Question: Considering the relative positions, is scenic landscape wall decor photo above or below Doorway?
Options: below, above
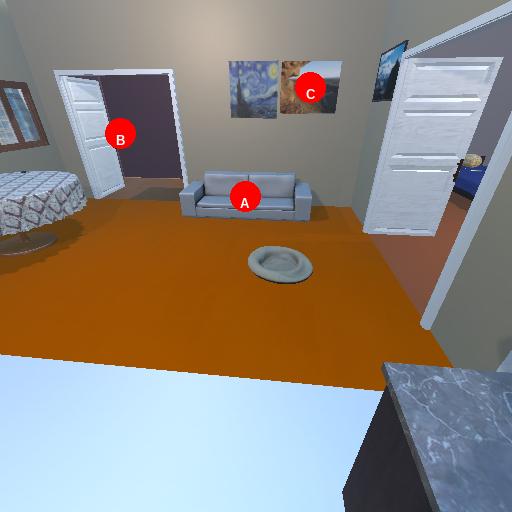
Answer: below